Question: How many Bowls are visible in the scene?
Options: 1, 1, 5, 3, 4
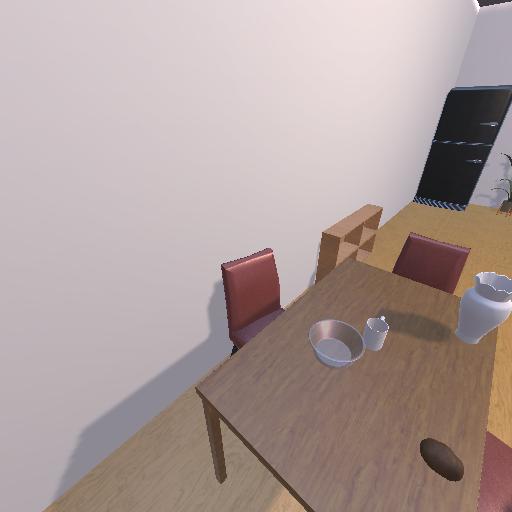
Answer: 1